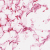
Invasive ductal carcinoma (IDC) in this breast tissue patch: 0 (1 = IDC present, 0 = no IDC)